I will show an image sequence of human cooking. I have annotated the images with numbered circles. Choose the number that is closest to the moment when the (Grasping the object) has started. You are a five-time world champion in this game. Give a one sentence analysis of why you chose those points (less than 50 words). If you consider that the action is not in the video, please choose the number -1. Provide your answer at the end in a json file of this format: {"points": []}
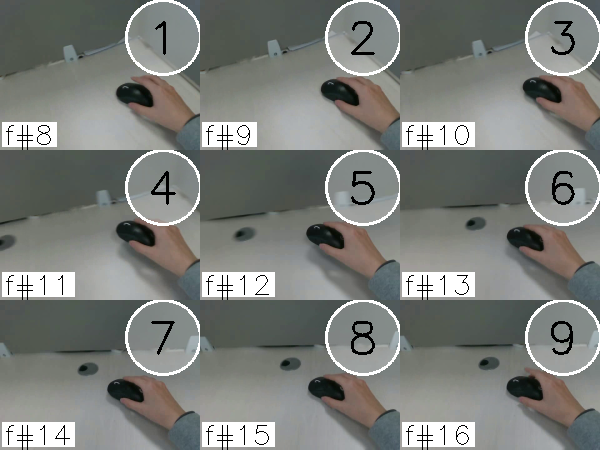
Frame 2 shows the clearest moment of hand-object contact.
{"points": [2]}